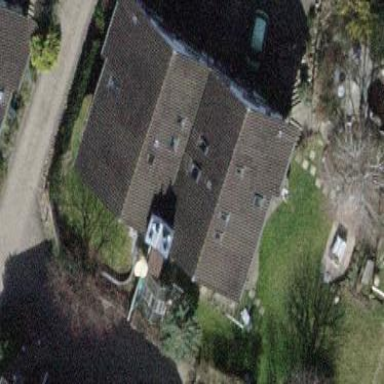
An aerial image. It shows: Semi-detached house.